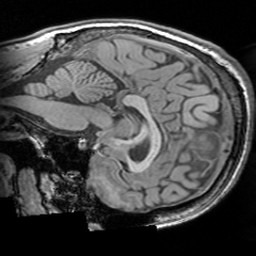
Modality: T1w
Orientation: sagittal
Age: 34
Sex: male
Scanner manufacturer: siemens
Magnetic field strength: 3 T
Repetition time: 1.63 s
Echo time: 0.00311 s